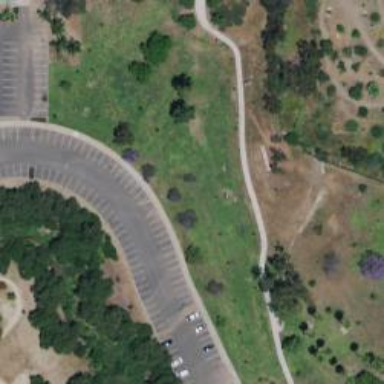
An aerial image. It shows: Golf course.